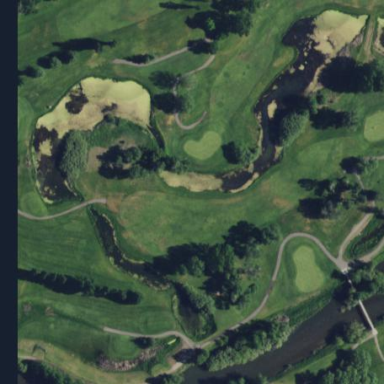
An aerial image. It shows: Scenic golf fairway.